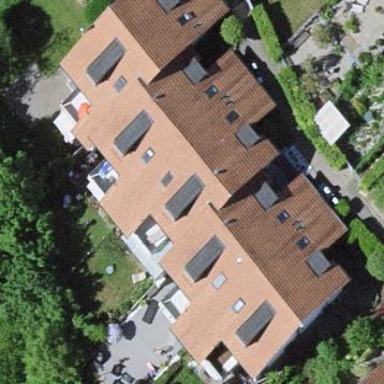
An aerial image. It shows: Terrace building.